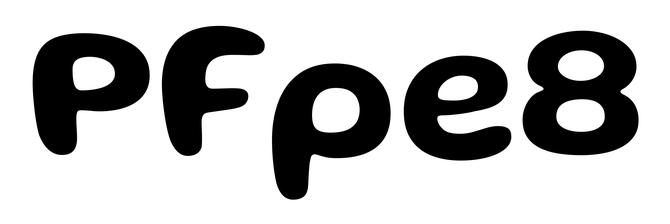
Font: Gluten_SemiBold